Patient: sex M, age 77
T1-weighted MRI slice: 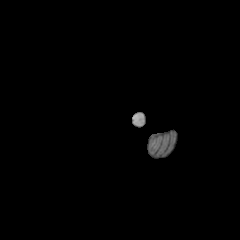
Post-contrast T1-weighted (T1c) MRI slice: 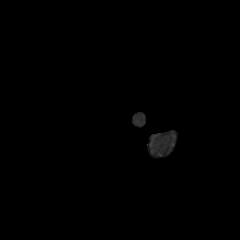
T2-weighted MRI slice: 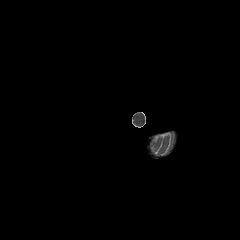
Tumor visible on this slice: no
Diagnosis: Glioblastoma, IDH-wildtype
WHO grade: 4